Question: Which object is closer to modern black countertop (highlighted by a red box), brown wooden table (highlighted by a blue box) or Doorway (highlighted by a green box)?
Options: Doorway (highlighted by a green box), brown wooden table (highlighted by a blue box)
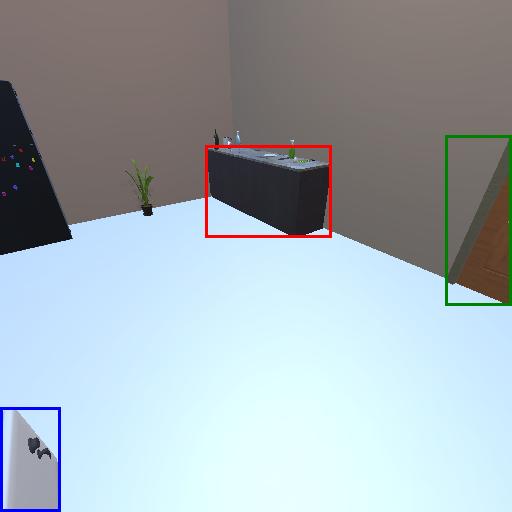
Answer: Doorway (highlighted by a green box)